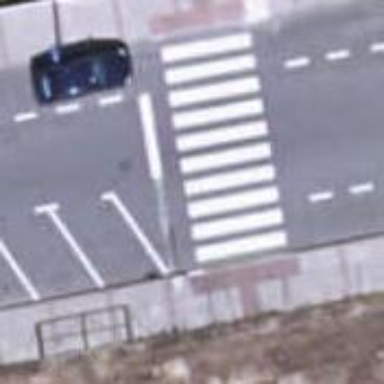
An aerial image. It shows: Uncontrolled zebra crossing on the road.